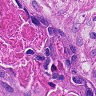
Metastatic tissue present: yes